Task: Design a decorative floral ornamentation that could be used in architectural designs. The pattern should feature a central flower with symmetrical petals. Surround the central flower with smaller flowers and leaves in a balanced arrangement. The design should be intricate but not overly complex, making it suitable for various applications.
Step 491:
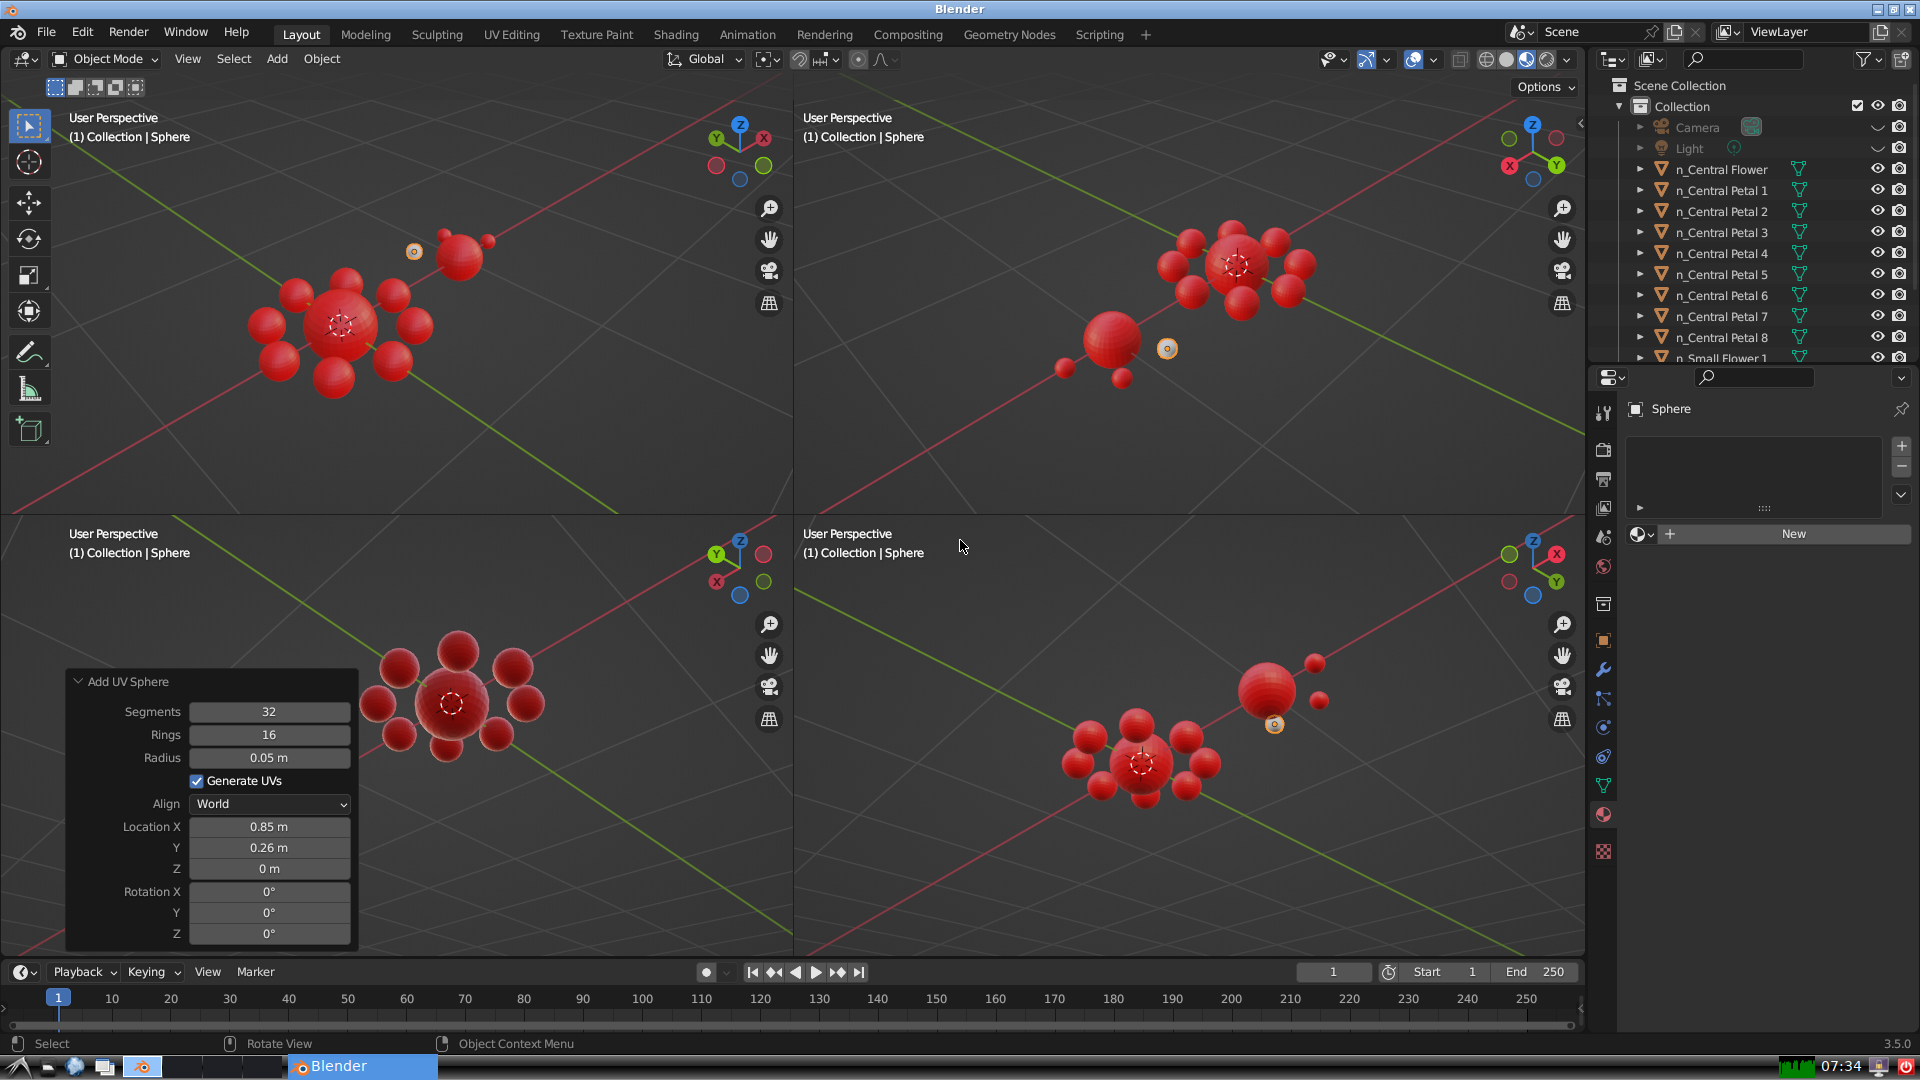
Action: {"mouse_move": [1608, 631]}